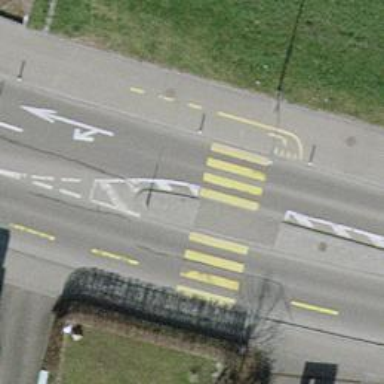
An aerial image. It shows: Asphalt footway with marked crossing featuring traffic-calming table.